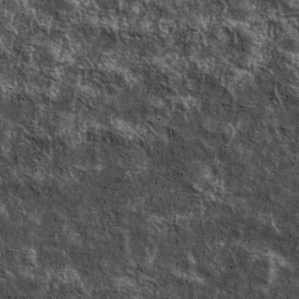
Label: non_frost